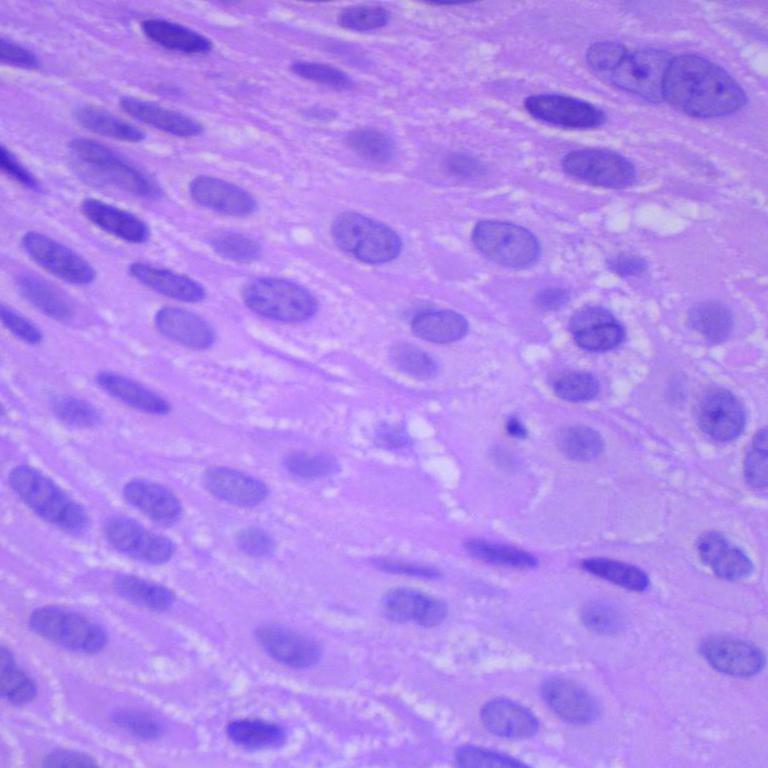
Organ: lung
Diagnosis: squamous carcinomas